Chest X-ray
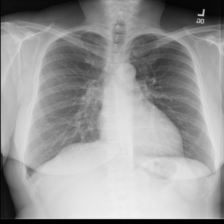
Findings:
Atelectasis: negative
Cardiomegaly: negative
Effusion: negative
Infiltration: negative
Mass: negative
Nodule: negative
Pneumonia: negative
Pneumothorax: negative
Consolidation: negative
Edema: negative
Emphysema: negative
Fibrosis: negative
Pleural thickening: negative
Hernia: negative